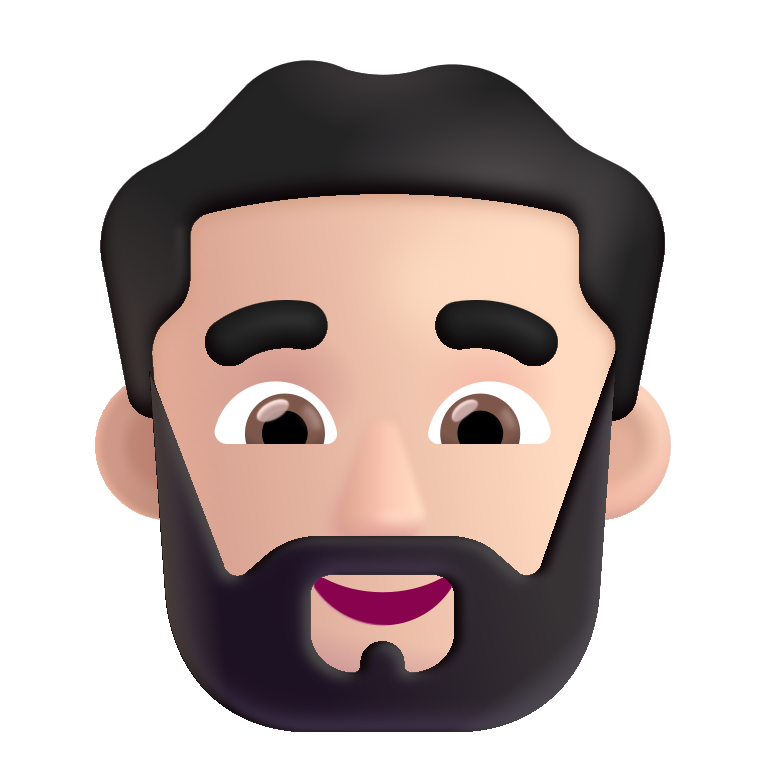
man beard color light